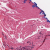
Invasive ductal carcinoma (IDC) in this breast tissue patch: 0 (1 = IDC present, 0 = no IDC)